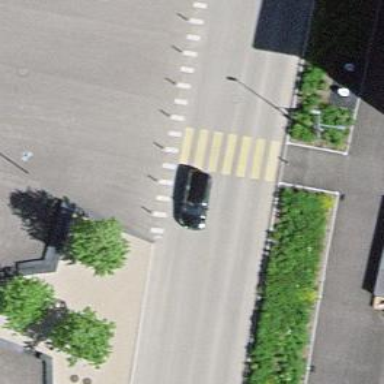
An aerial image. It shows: Uncontrolled zebra crossing on the road.